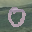
Label: 0